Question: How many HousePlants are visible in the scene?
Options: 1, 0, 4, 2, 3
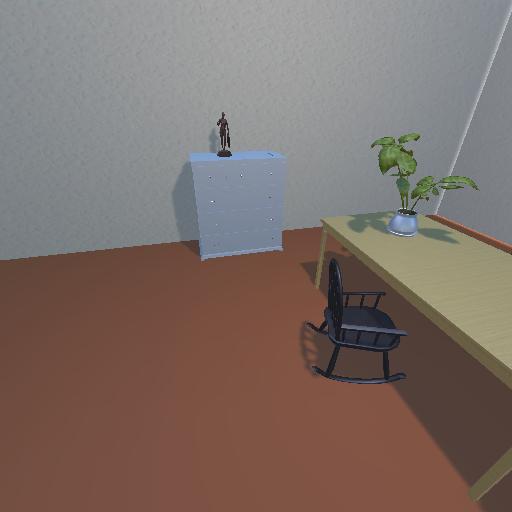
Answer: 1